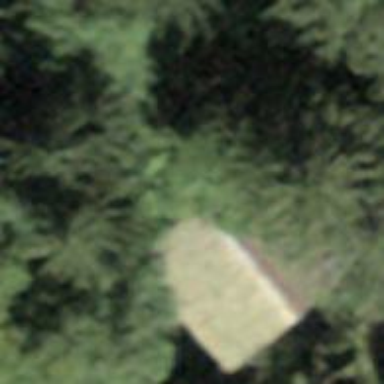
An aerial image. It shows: Barn.